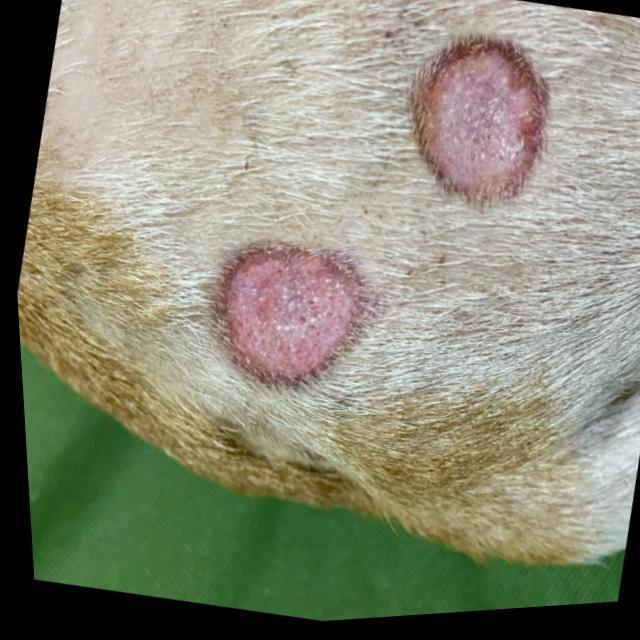
Canine ringworm (Dermatophytosis) — fungal infection caused by Microsporum or Trichophyton. Presents with circular alopecia, scaling, crusting, and broken hairs.